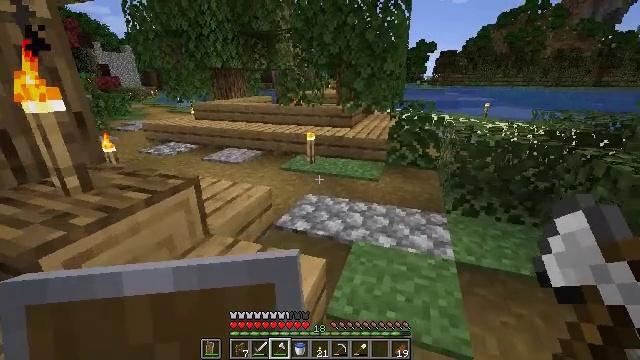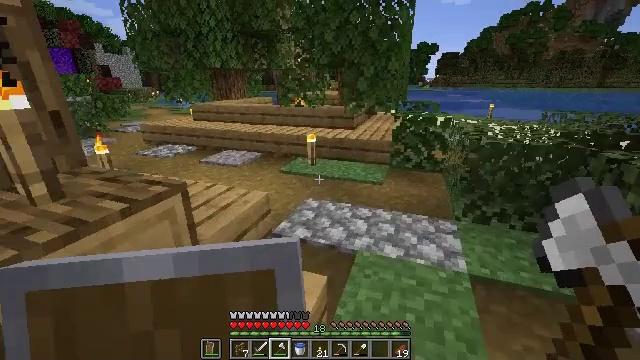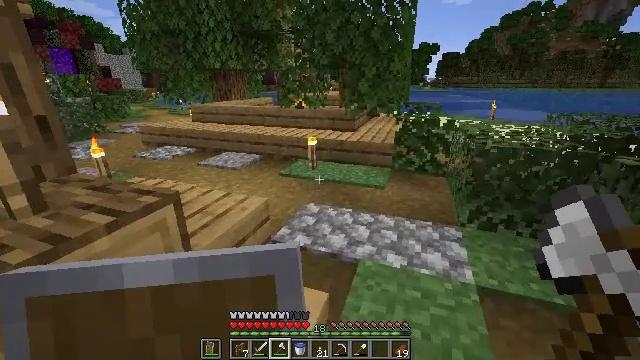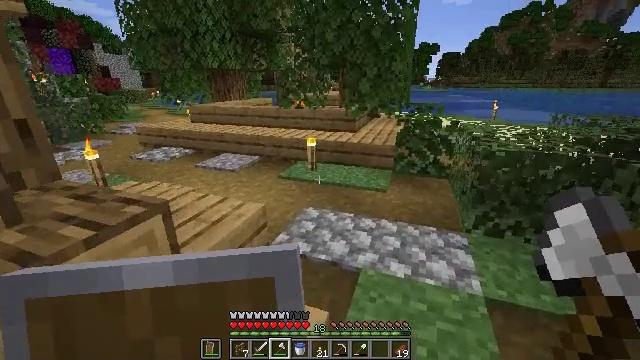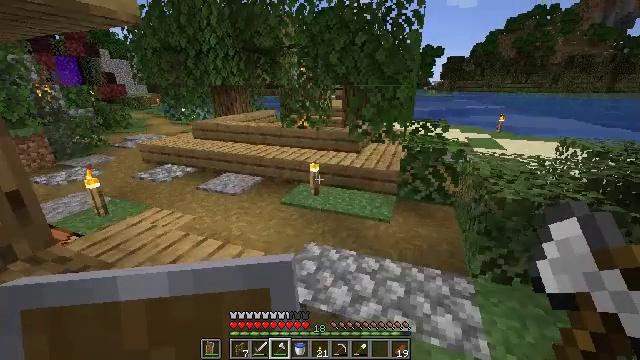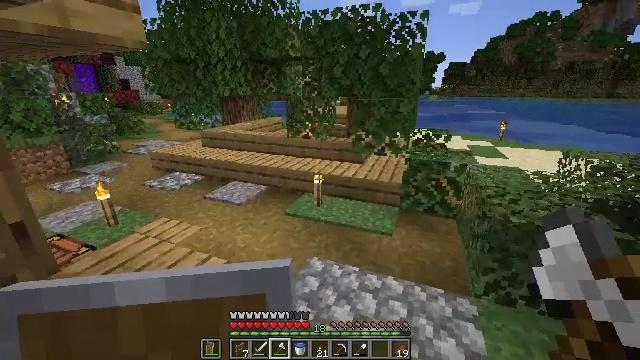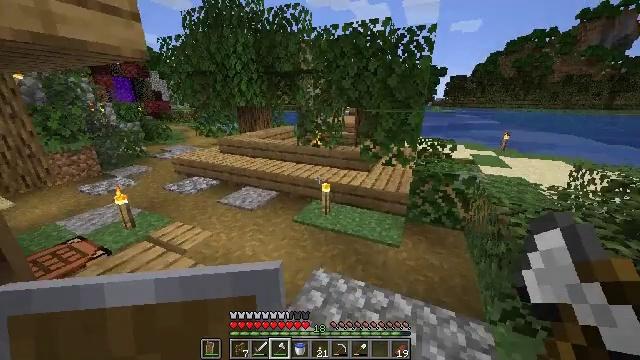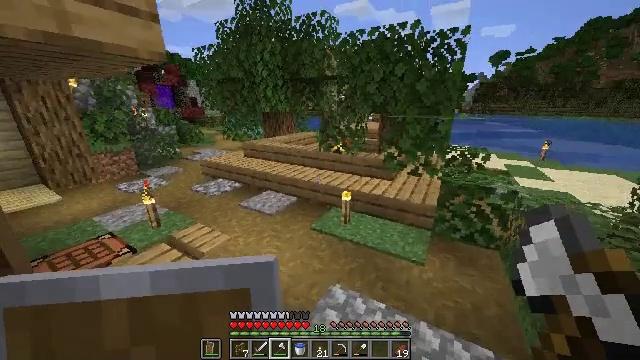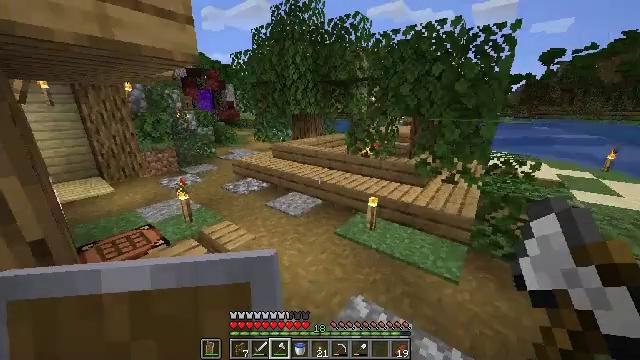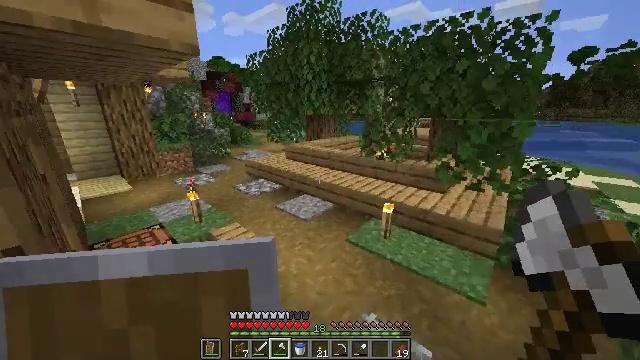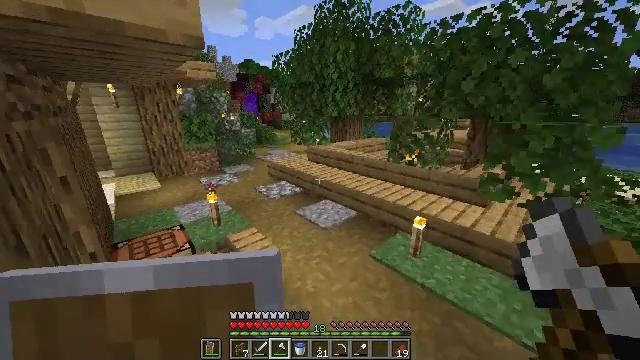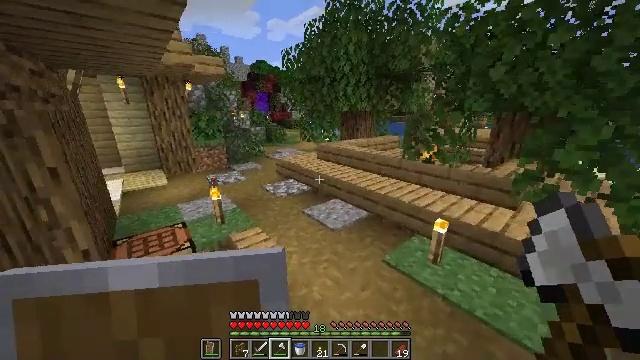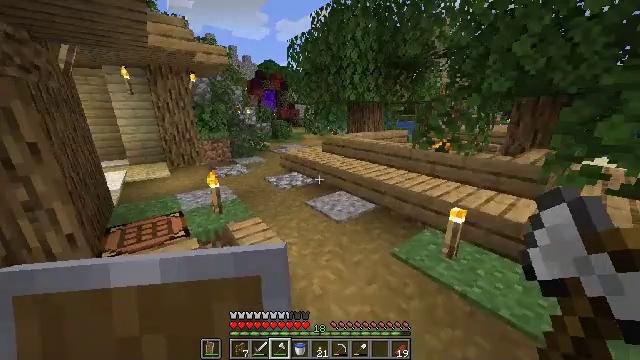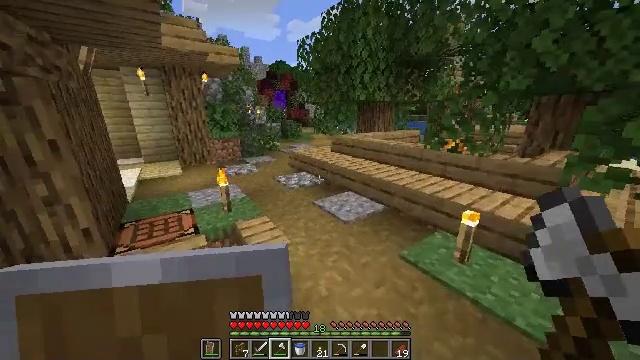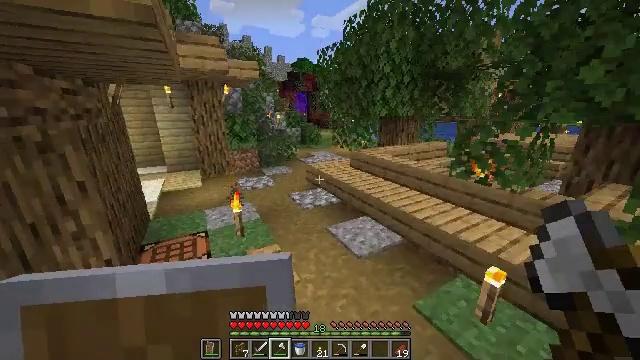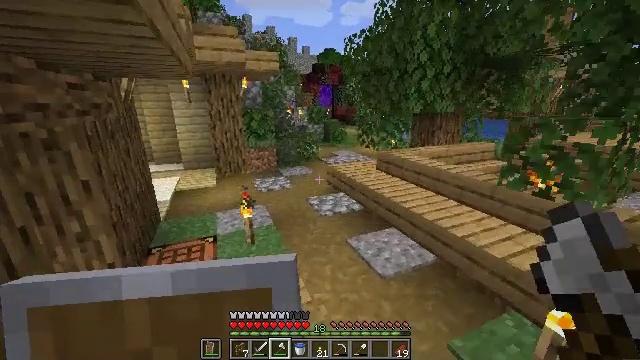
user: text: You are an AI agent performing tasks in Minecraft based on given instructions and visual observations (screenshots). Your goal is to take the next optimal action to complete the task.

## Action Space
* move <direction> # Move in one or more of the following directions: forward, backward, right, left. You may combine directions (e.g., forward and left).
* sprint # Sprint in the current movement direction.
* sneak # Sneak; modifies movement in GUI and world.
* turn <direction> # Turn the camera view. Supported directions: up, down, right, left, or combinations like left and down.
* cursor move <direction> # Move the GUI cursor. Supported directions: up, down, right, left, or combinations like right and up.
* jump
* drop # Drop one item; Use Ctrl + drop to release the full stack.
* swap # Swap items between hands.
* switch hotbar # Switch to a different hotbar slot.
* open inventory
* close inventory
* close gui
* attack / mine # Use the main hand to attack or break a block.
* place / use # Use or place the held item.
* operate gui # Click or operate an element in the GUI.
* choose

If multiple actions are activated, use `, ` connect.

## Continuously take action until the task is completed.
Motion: motion action
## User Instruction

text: Form a hay block using wheat in the crafting grid.
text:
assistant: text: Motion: move forward
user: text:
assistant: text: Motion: move forward
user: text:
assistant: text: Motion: no_op
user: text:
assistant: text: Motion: move forward
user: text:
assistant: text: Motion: move forward, turn left
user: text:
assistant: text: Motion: move forward, turn left
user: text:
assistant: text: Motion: move forward, turn left
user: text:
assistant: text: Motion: move forward, turn left
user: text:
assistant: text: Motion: move forward, turn left
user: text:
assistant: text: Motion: move forward, turn left
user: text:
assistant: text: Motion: move forward, turn left
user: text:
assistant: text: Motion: move forward, turn left
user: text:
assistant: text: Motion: move forward, turn left
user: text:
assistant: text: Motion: move forward, turn left
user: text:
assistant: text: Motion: move forward, turn left
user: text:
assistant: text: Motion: move forward, turn left
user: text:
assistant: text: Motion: move forward, turn left
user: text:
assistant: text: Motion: move forward, turn left
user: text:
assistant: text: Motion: move forward, turn left
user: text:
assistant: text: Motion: move forward
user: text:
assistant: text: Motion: move forward
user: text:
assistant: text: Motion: move forward
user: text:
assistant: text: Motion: move forward
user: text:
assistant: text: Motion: move forward
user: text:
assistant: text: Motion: move forward, turn right
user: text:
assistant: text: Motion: move forward, turn right and up
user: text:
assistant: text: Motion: move forward, turn right and up
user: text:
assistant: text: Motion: move forward
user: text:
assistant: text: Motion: move forward, turn right
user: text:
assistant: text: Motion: move forward, turn right and up